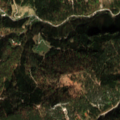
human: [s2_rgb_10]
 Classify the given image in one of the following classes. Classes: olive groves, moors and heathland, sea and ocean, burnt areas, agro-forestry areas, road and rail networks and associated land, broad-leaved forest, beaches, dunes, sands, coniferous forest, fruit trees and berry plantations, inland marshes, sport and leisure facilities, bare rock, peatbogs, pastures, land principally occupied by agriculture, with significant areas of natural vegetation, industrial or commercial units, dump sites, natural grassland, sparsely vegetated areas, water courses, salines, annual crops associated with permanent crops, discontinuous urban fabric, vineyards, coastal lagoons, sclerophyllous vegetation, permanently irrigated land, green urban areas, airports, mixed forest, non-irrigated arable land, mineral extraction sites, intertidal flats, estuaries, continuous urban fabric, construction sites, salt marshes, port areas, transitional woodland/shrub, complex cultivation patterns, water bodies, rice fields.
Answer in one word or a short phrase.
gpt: broad-leaved forest, coniferous forest, mixed forest